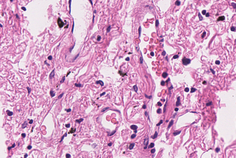
Tumor epithelial tissue: no
Tumor-associated stroma tissue: yes
Normal tissue: no